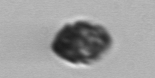
Label: Kryptoperidinium_triquetrum